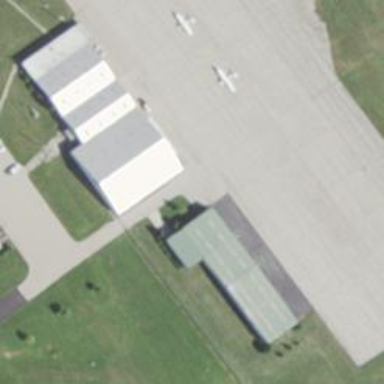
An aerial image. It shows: Hangar at the airport.